Aerial crown-view tile of a tropical tree (Barro Colorado Island, Panama), acquired 20250217:
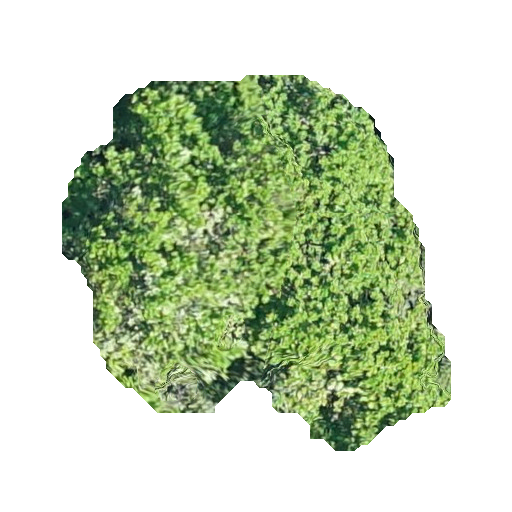
Species: Anacardium excelsum
GBIF accepted scientific name: Anacardium excelsum
Crown area: 154.644 m²